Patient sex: M
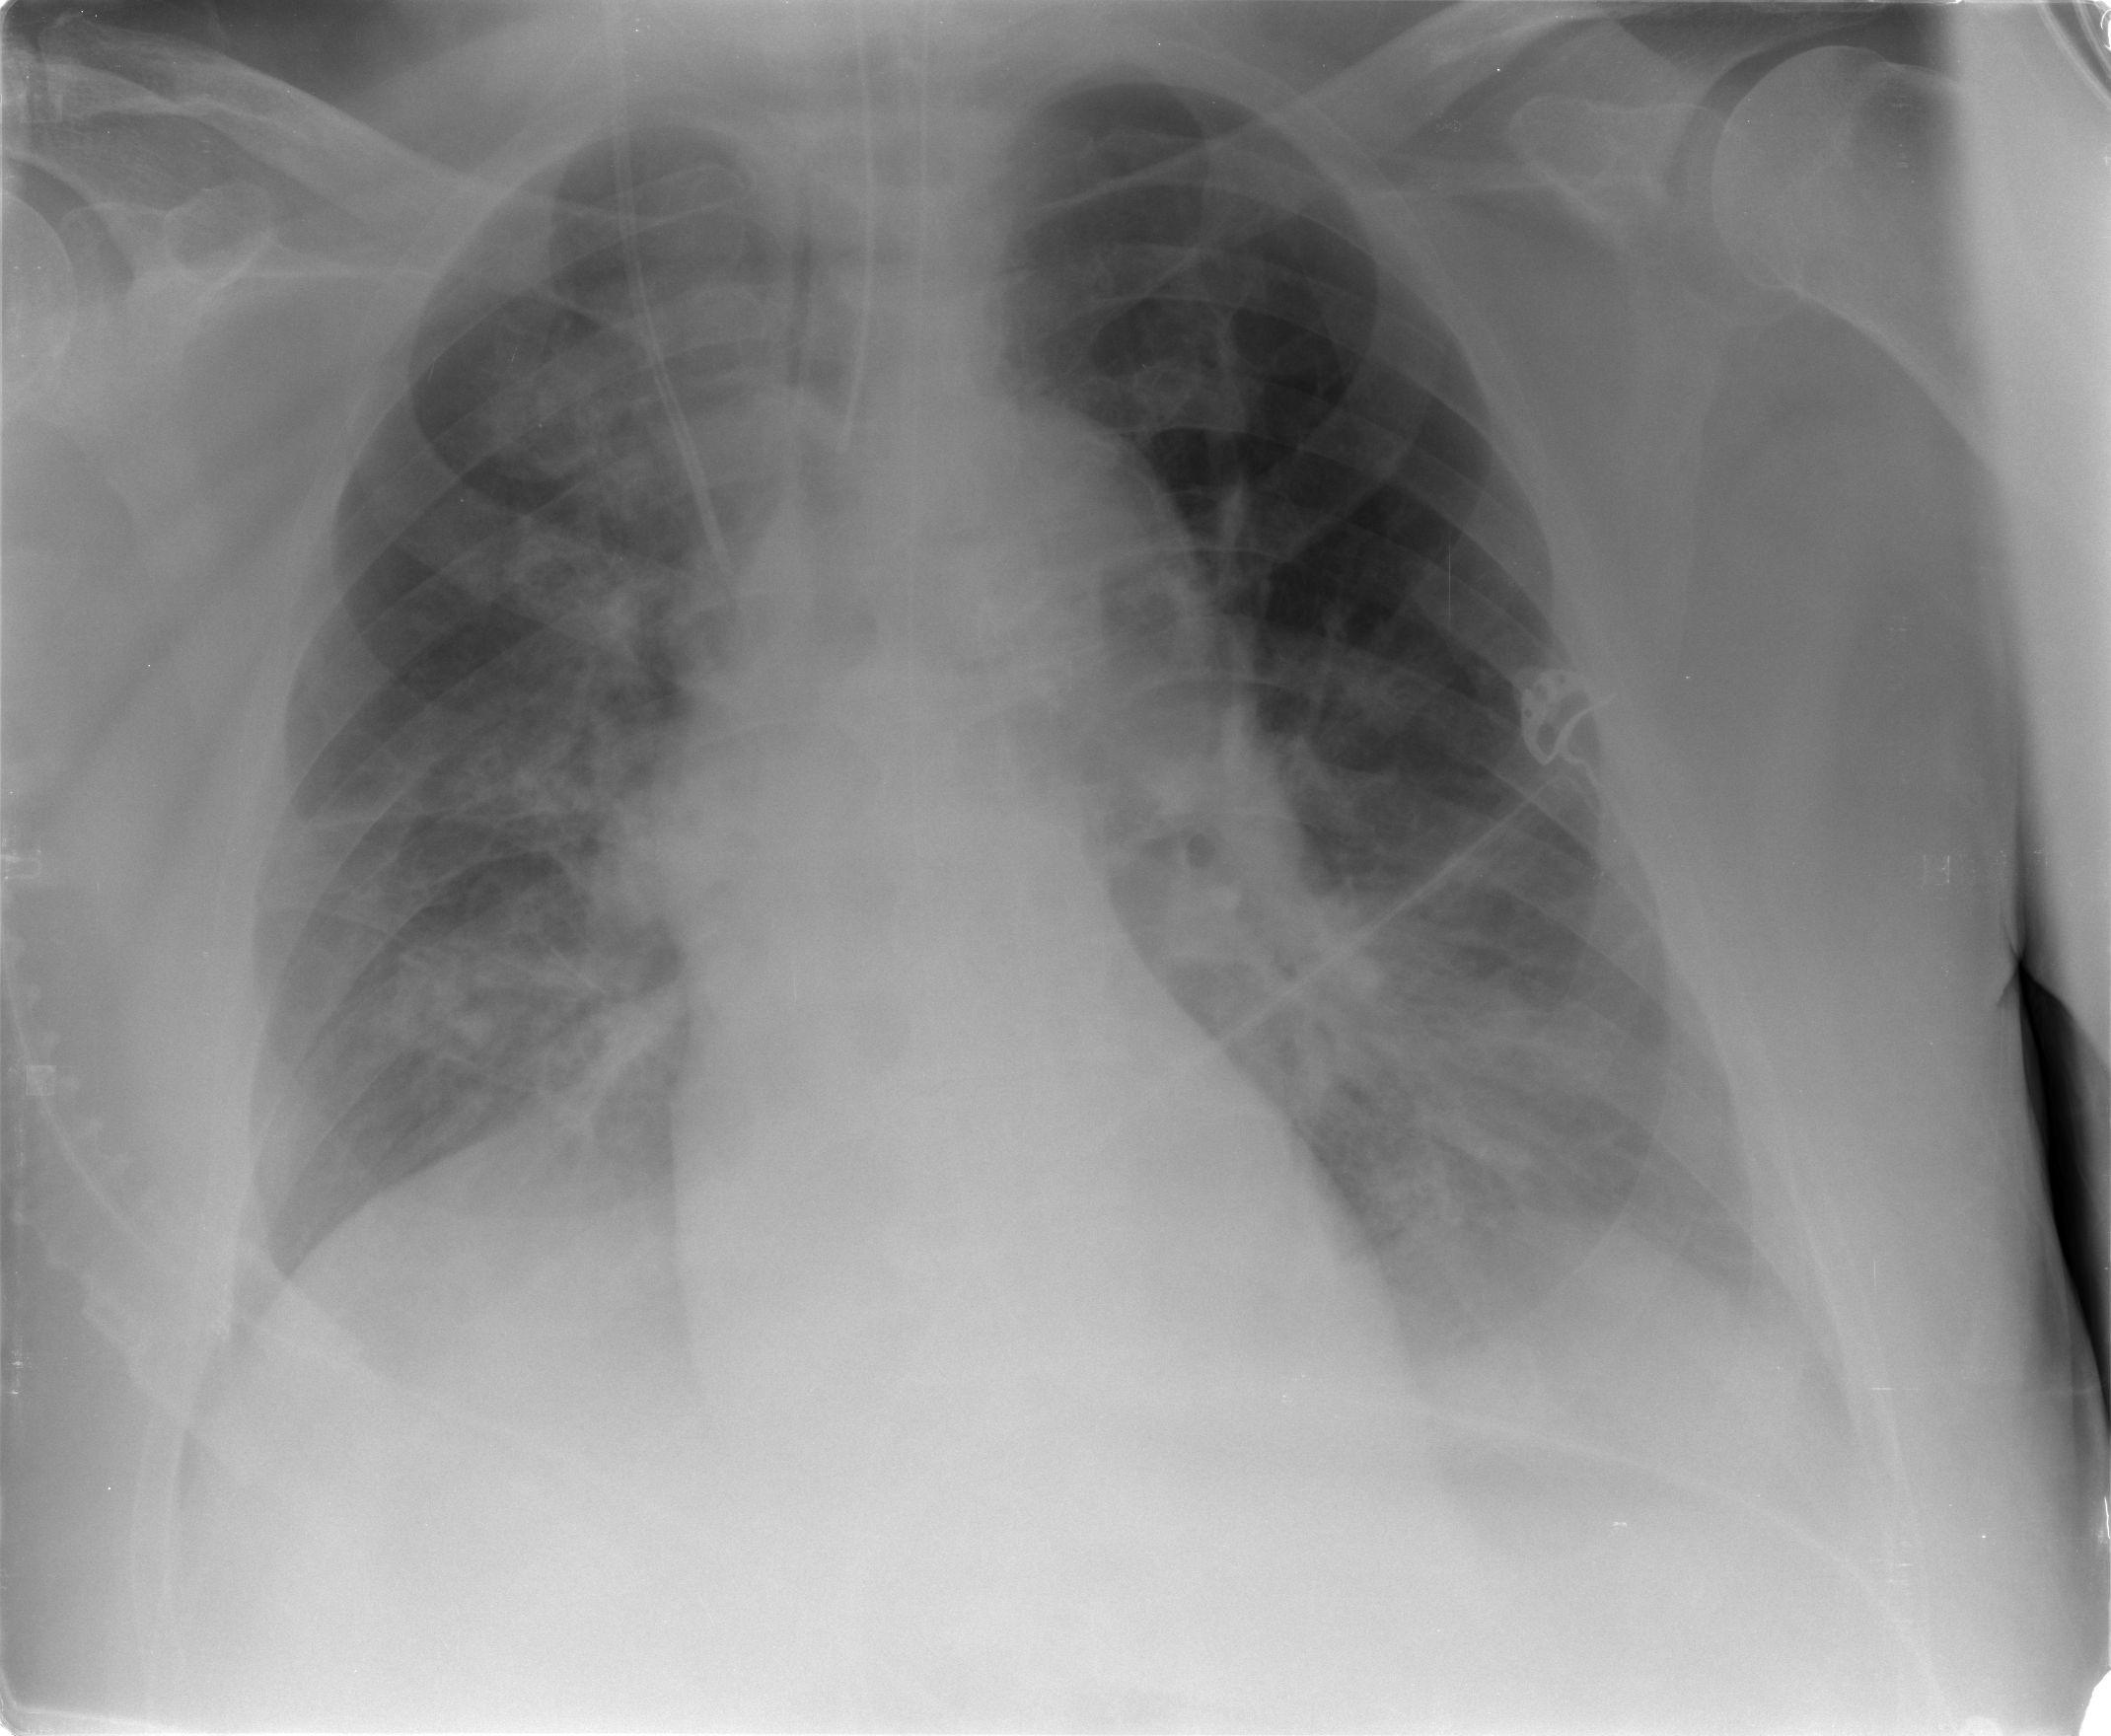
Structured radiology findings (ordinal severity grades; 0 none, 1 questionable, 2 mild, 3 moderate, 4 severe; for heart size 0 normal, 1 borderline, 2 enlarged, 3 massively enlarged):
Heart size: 0
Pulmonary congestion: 2
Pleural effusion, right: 0
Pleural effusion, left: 1
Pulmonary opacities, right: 3
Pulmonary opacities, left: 2
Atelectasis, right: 0
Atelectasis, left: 0